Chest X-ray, AP view. Patient: 32 years old, sex M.
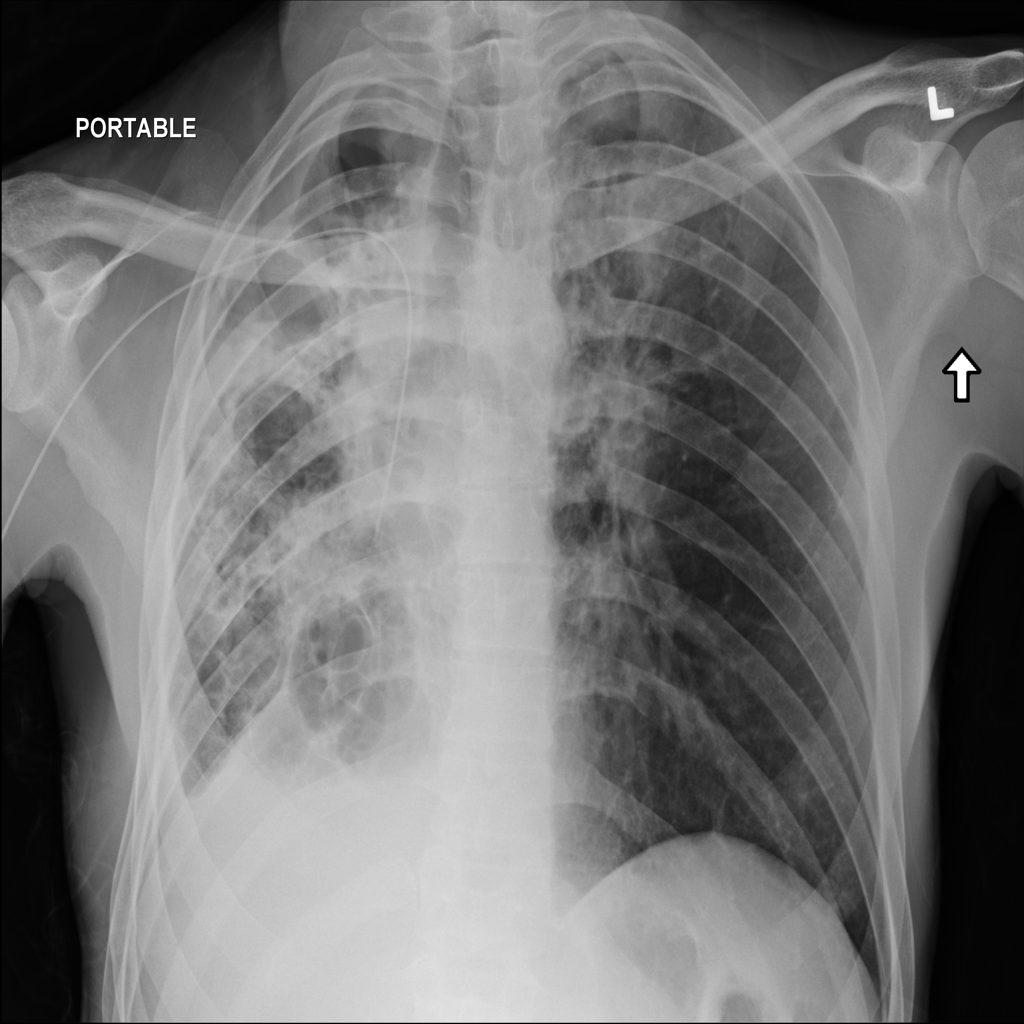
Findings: No Finding